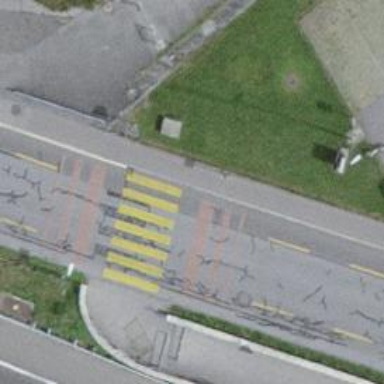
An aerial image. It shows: Asphalt residential road with designated cycle lane.